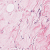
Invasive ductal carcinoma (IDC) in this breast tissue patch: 0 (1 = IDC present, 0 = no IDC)